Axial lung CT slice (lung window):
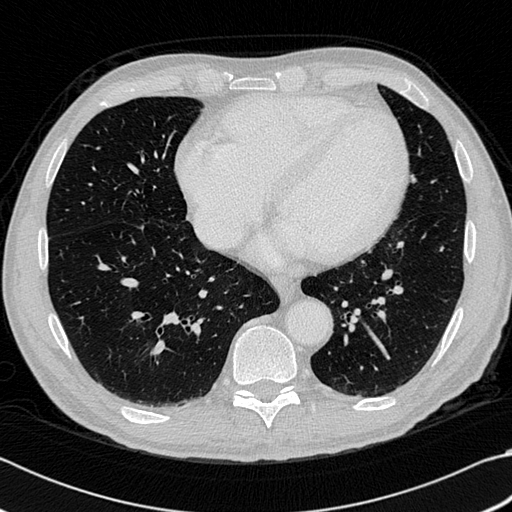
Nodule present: no